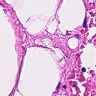
Metastatic tissue present: no